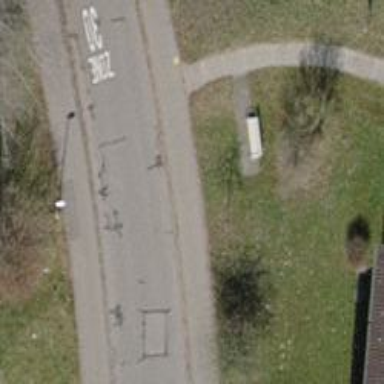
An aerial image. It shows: Bench.